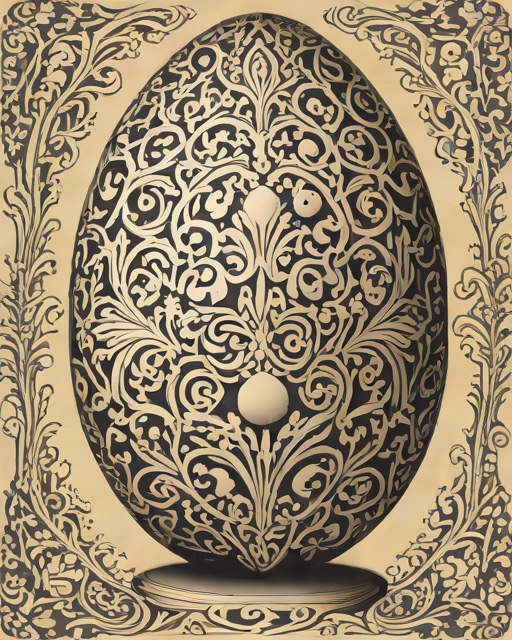
Category: Easter